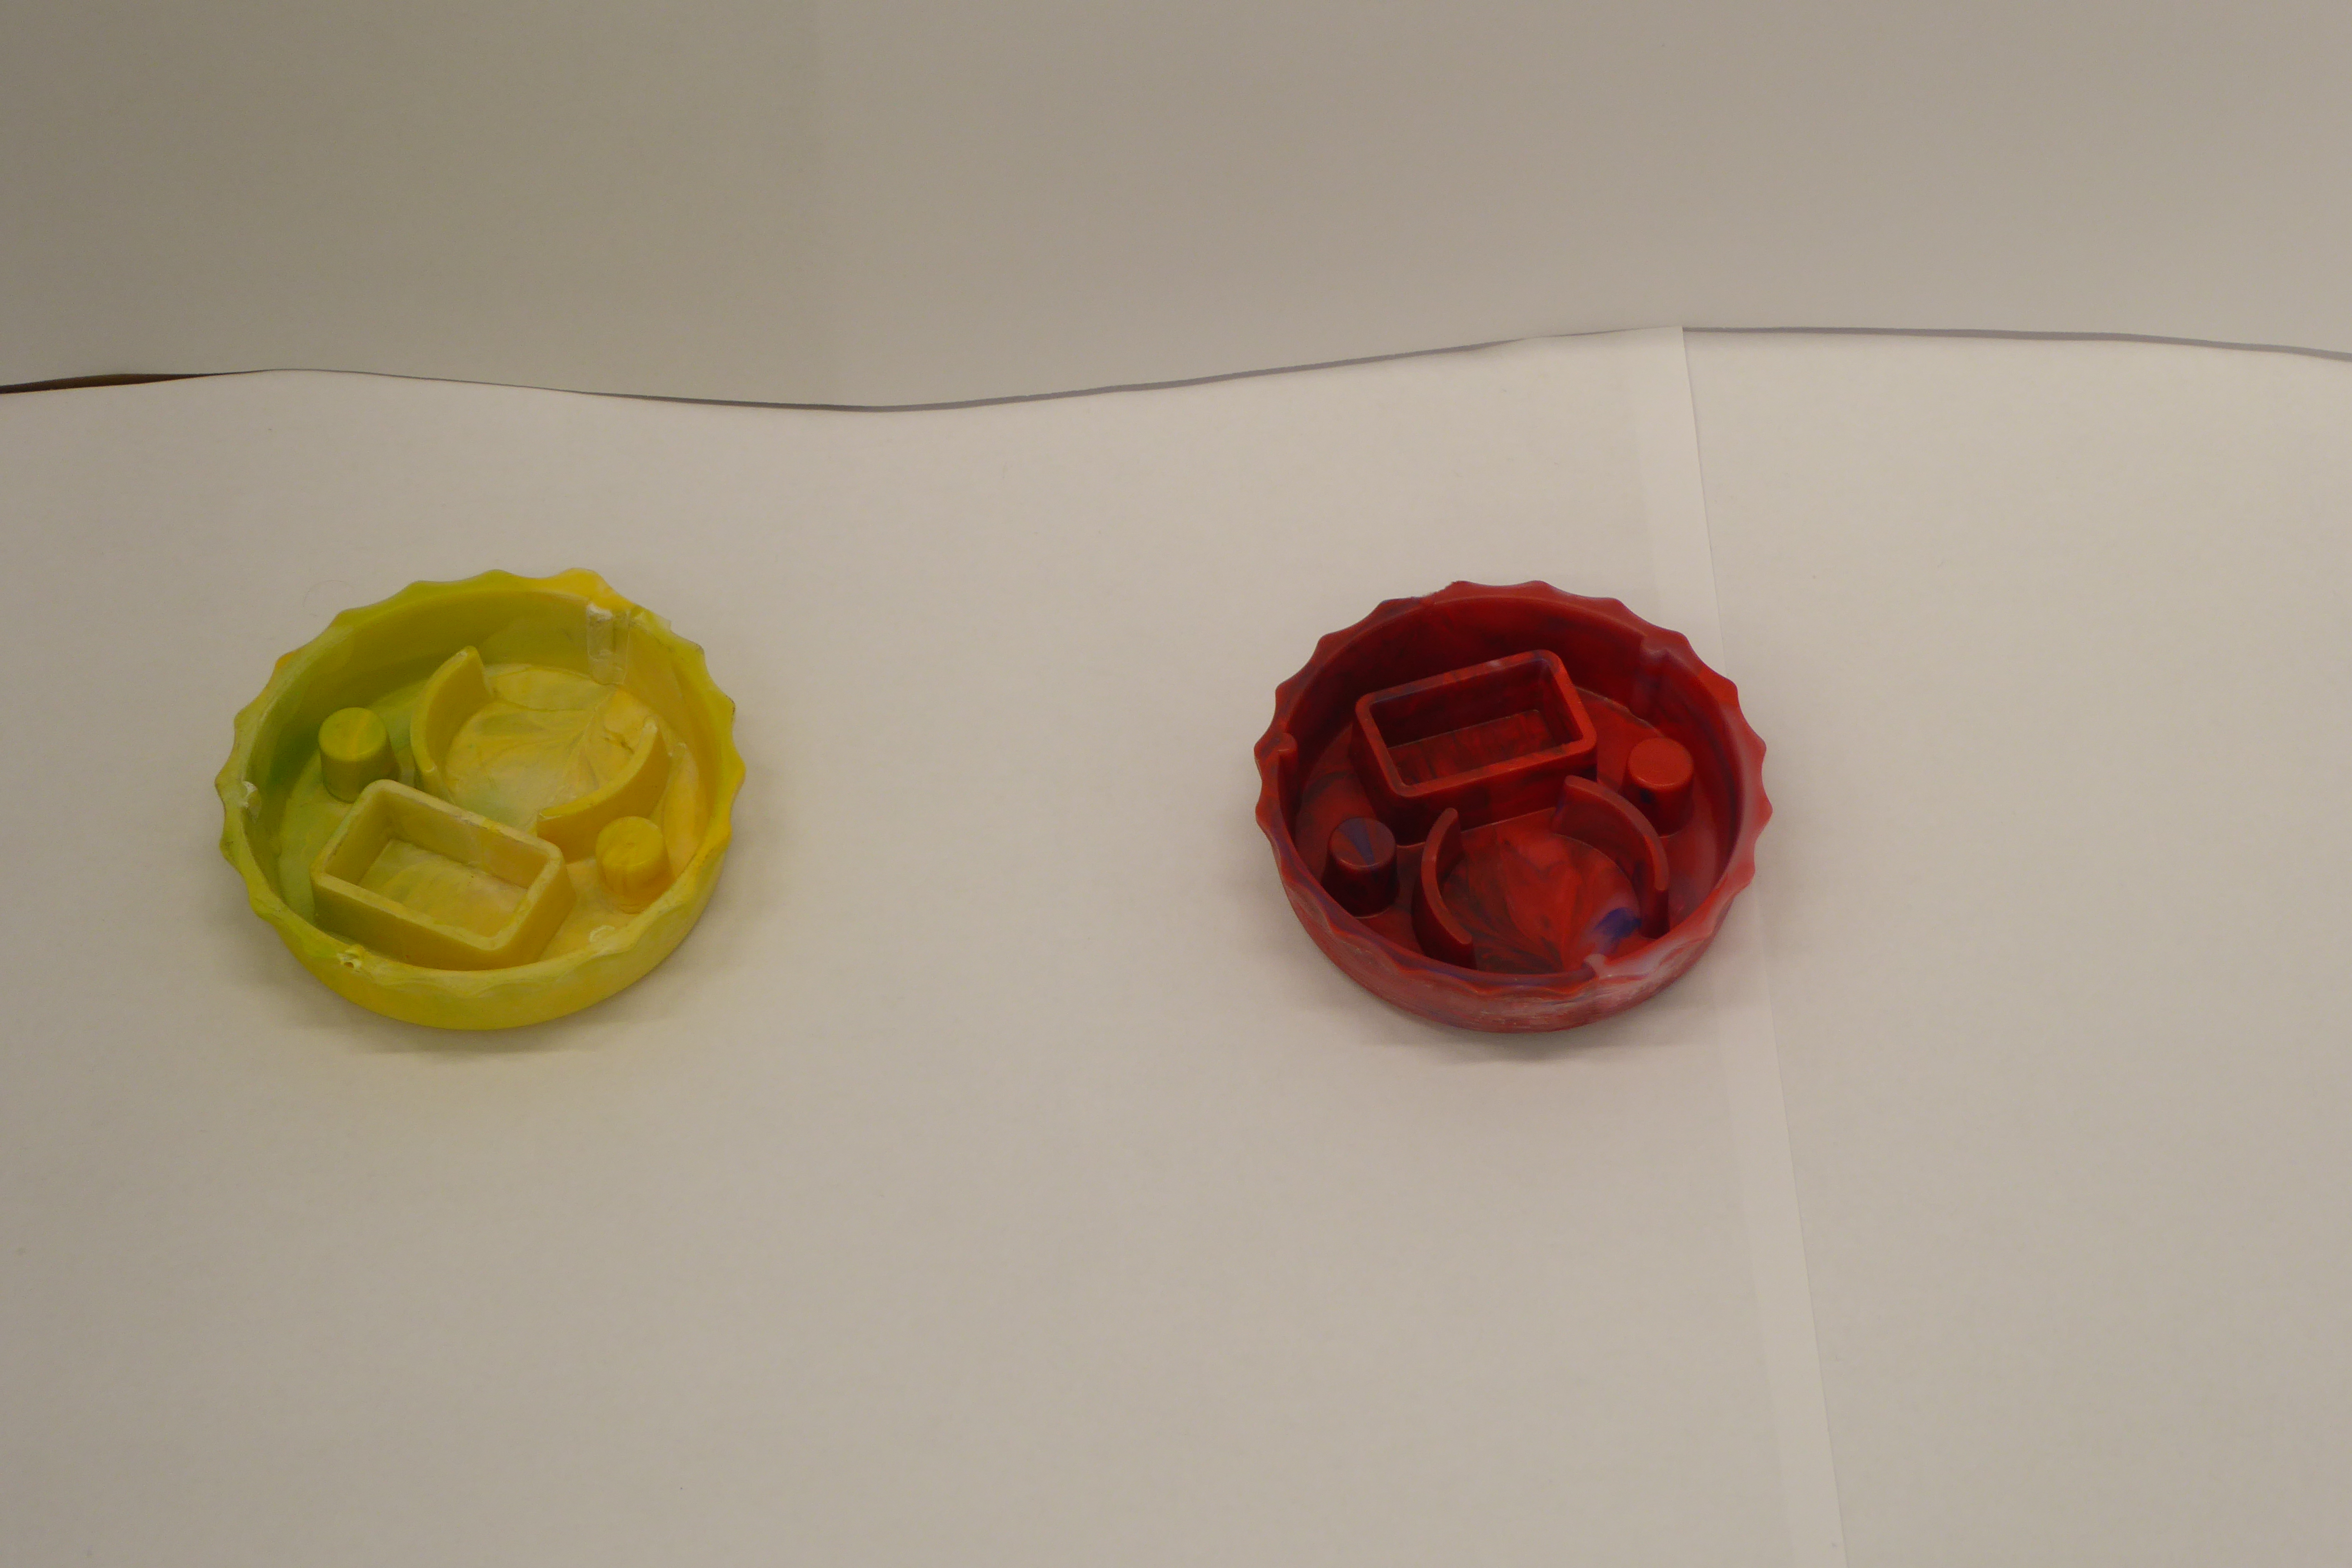
Label: Bottle Opener - Cover